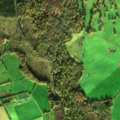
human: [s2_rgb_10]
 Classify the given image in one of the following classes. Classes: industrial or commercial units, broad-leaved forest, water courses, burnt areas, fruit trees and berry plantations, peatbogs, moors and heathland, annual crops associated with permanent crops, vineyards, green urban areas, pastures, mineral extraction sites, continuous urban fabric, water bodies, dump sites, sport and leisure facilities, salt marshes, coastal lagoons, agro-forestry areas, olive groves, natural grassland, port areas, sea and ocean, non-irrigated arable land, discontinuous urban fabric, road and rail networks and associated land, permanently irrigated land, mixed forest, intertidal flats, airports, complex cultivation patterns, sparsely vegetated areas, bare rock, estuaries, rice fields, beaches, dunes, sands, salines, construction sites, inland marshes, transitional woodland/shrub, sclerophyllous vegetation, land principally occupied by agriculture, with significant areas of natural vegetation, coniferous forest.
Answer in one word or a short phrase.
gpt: non-irrigated arable land, pastures, land principally occupied by agriculture, with significant areas of natural vegetation, broad-leaved forest, mixed forest